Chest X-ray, AP view. Patient: 67 years old, sex M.
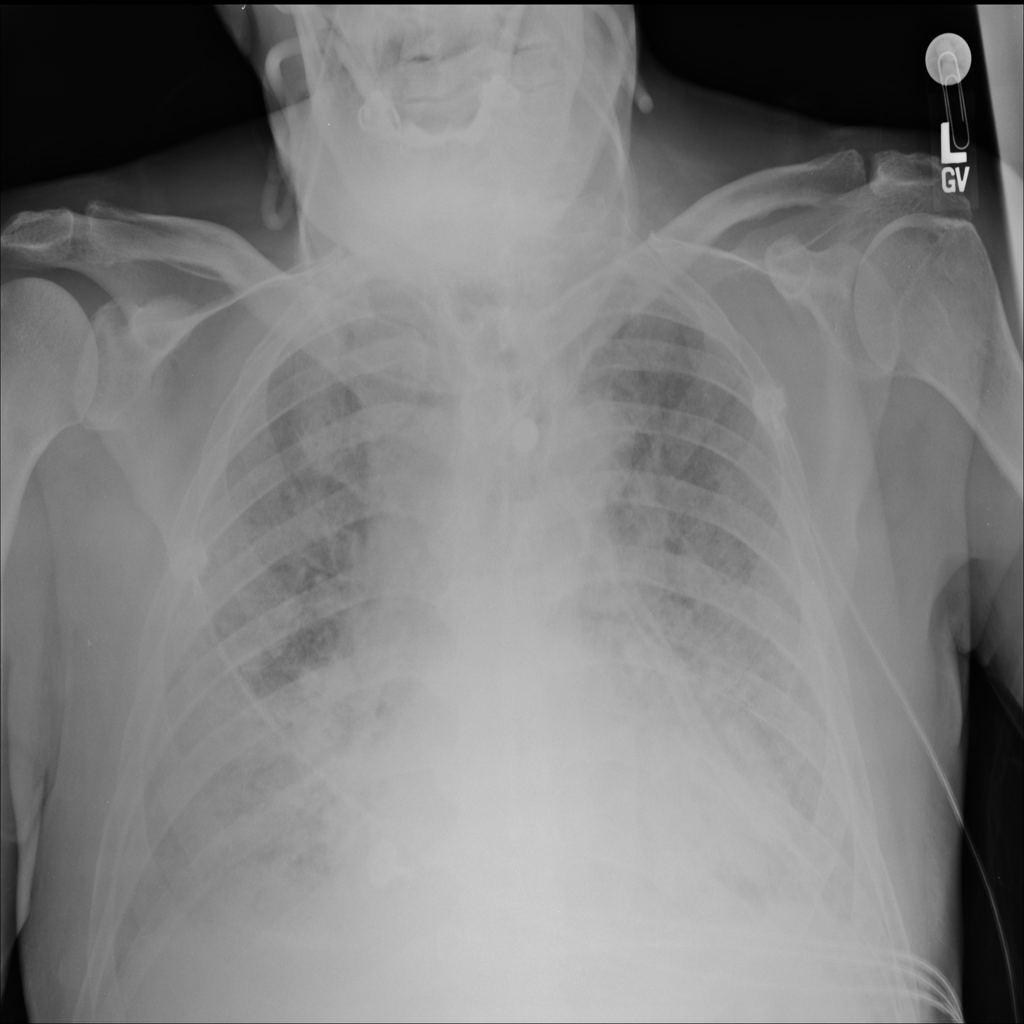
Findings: Edema, Infiltration, Pneumonia